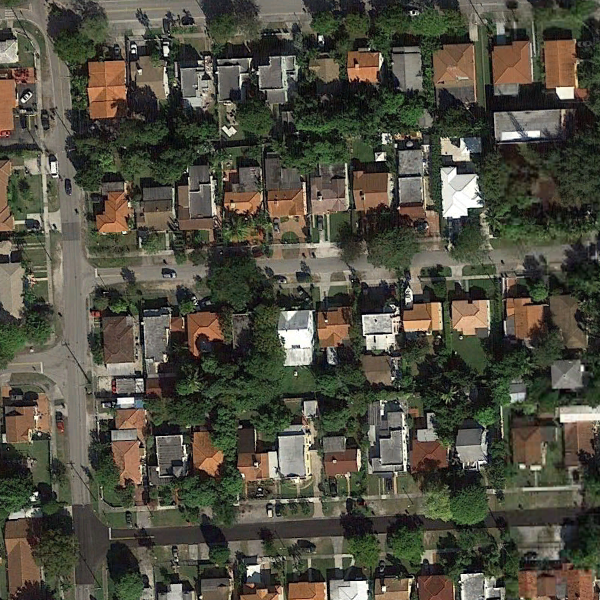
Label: DenseResidential